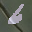
Label: 6